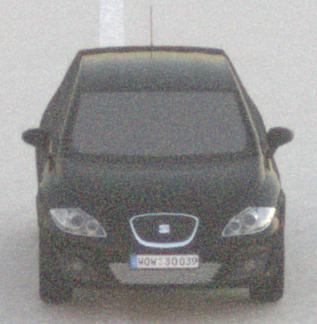
Make: SEAT
Model: Leon 1.4
Detailed model: Leon (1P)
Model produced from: 2009/04
Model produced until: 2010/08
Doors: 5
Color: black
Road condition: dry road
Daytime: sunrise or sunset
Contrast: low contrast